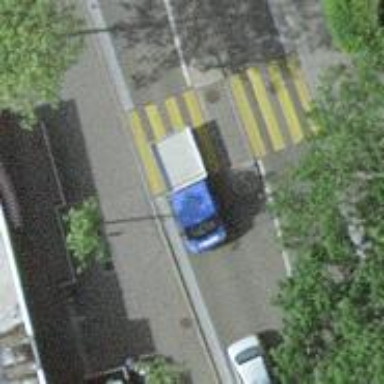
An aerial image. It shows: Kerb barrier.